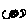
Label: moon